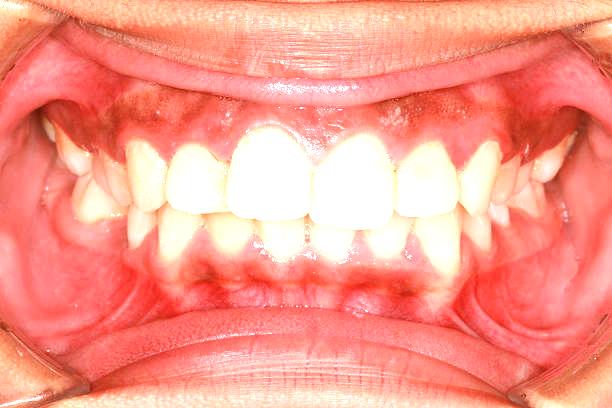
Condition: Gingivitis